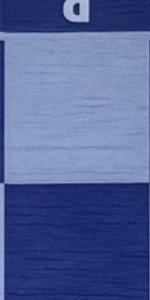
Label: Empty